Aerial crown-view tile of a tropical tree (Barro Colorado Island, Panama), acquired 20240716:
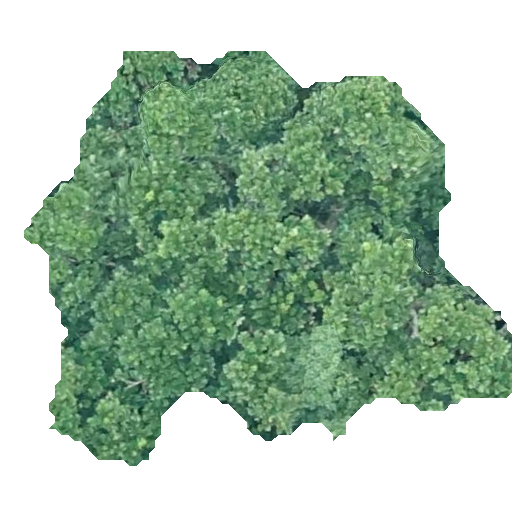
Species: Anacardium excelsum
GBIF accepted scientific name: Anacardium excelsum
Crown area: 217.534 m²